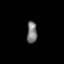
Tissue: lung
Cell type: Endothelial cells
Senescence score: 0.6191
Nuclear area (px): 220
Mean DAPI intensity: 121.064